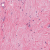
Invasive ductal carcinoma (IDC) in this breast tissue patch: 0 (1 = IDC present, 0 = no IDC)